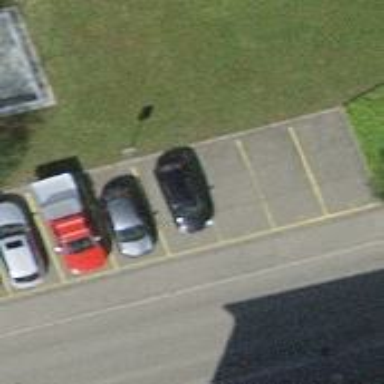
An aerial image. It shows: Parking area with sheds.